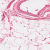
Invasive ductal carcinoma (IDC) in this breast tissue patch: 0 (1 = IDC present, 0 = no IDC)